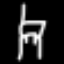
Label: chair